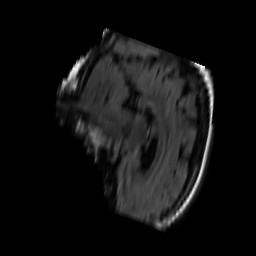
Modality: FLAIR
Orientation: sagittal
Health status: ill
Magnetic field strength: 3 T